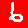
Digit: 6